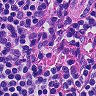
Metastatic tissue present: no